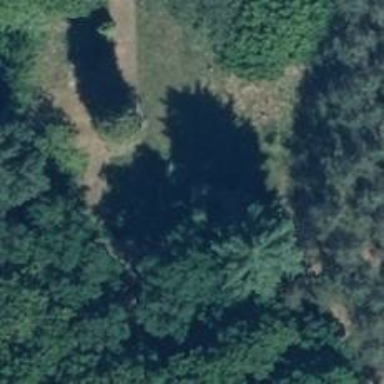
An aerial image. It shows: Historic vault tomb.